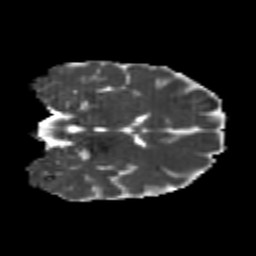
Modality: MD
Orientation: coronal
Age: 20
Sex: male
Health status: healthy
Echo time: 0.074 s